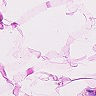
Metastatic tissue present: no